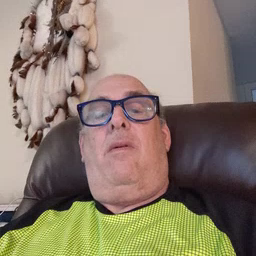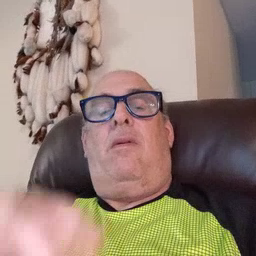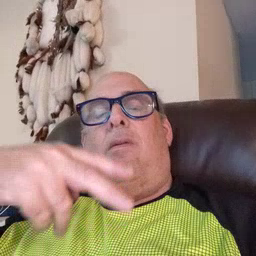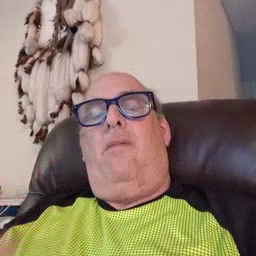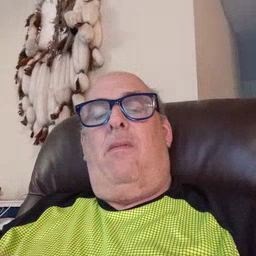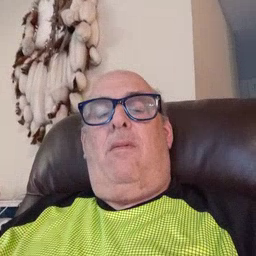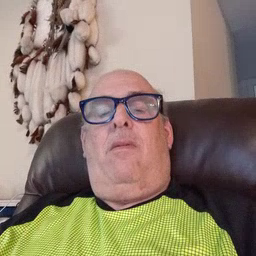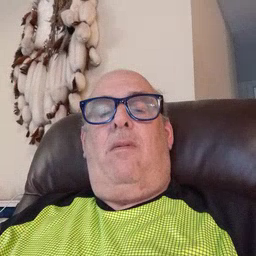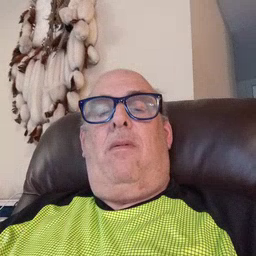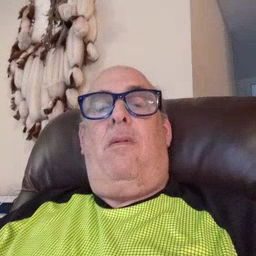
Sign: fall